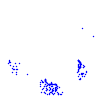
Particle: kaon